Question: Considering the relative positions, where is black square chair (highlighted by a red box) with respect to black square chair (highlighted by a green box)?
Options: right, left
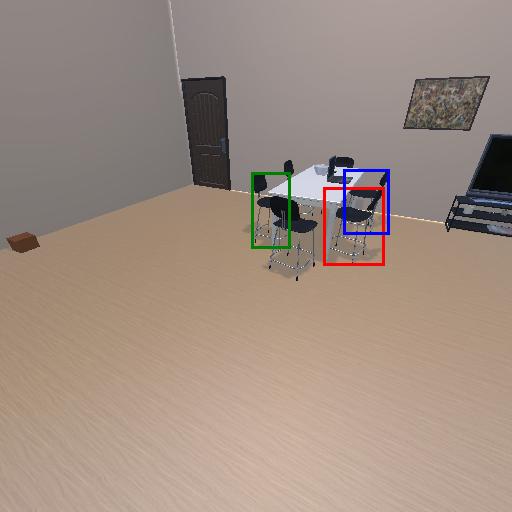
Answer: right